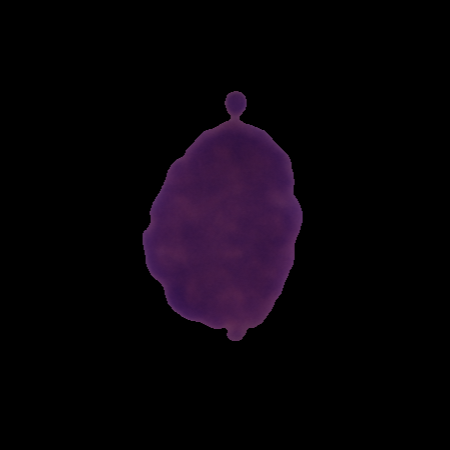
Label: healthy